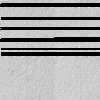
Atmospheric dust classification: not_dusty